A 2-D grayscale encoding of one vibration snapshot from a rotor kit is shown. Classify the rotor condition as one of: normal, misalignment, unbalance, looseness.
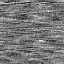
Answer: normal